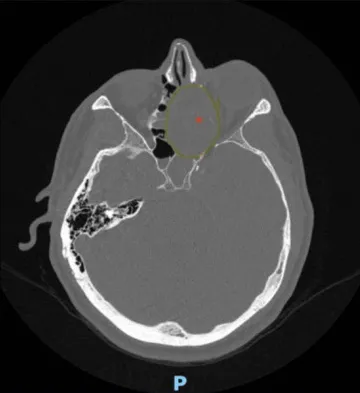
Axial CT sinus landmark without IV contrast from superior to inferior view (A-D). The sinonasal mass is marked with a red asterisk. Yellow shading and outlines indicate orbital and ethmoid sinus invasion of the tumor.
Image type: radiology (ct)